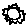
Label: sun